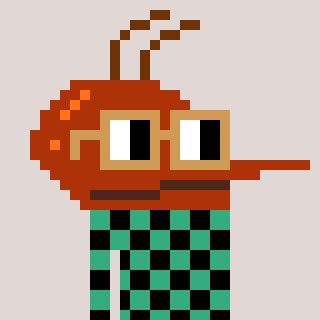
a pixel art character with square brown glasses, a mosquito-shaped head and a teal-colored body on a warm background